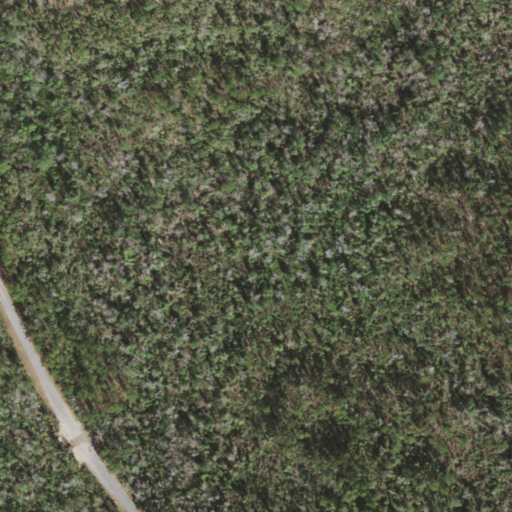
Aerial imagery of valley in Florida named Hicks Head containing woody wetlands, evergreen forest, open development, shrub, and medium intensity development